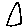
Label: triangle